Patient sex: M
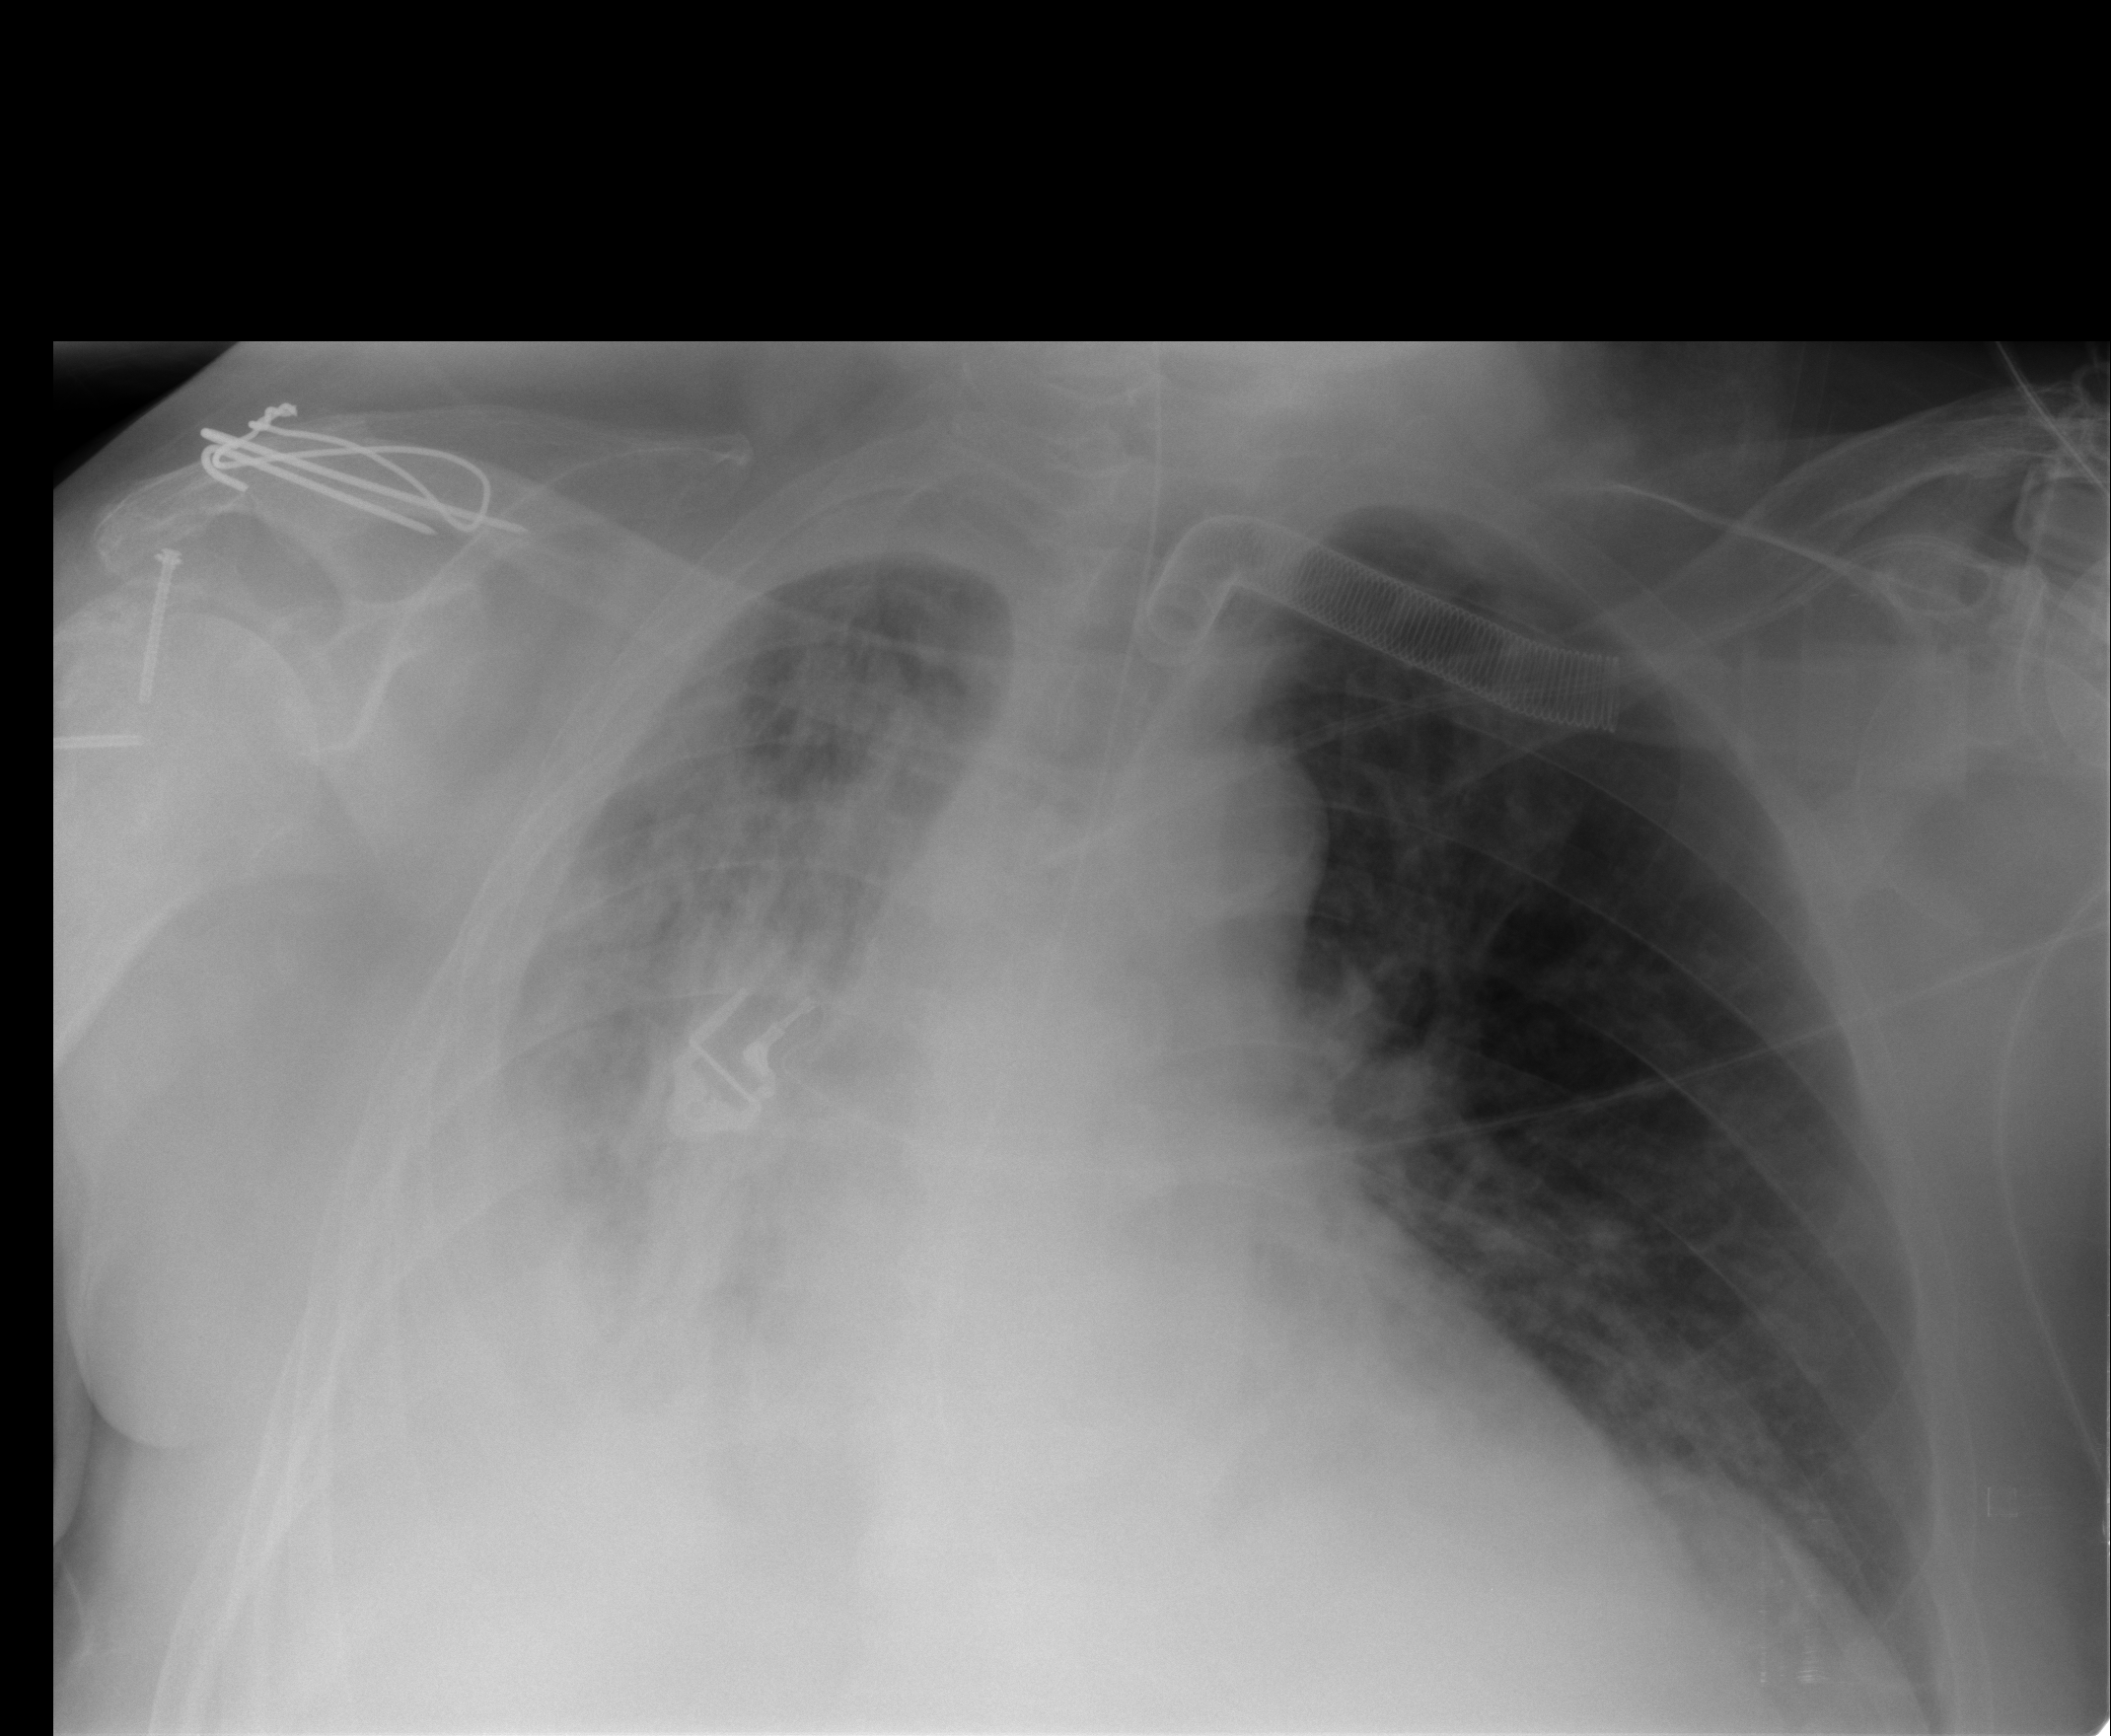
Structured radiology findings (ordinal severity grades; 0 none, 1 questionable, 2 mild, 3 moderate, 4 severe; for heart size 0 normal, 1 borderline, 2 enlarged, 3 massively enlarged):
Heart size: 1
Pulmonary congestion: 1
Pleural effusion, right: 3
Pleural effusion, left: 0
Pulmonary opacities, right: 3
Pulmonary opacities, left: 0
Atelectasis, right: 3
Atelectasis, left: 2